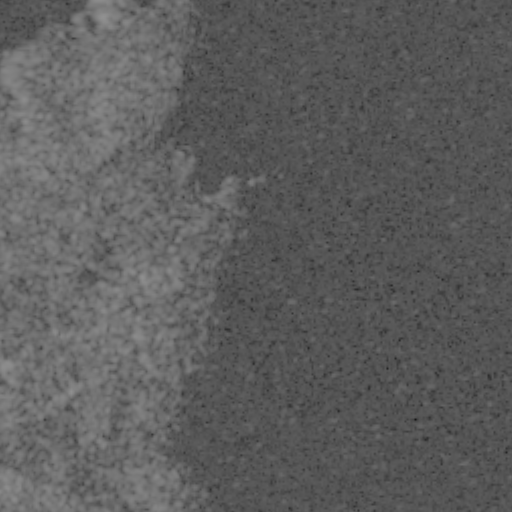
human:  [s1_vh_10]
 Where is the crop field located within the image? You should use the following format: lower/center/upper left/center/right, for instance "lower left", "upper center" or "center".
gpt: The crop field is located in the lower left of the image.
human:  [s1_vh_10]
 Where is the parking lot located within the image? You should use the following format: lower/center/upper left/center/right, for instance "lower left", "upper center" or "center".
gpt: The parking lot is located in the lower left of the image.
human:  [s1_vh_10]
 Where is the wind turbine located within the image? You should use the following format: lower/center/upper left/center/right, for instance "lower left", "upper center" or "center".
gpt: The wind turbine is located in the lower left of the image.
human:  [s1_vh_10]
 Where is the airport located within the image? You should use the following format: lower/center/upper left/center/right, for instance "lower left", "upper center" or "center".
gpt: There is no airport in the image.

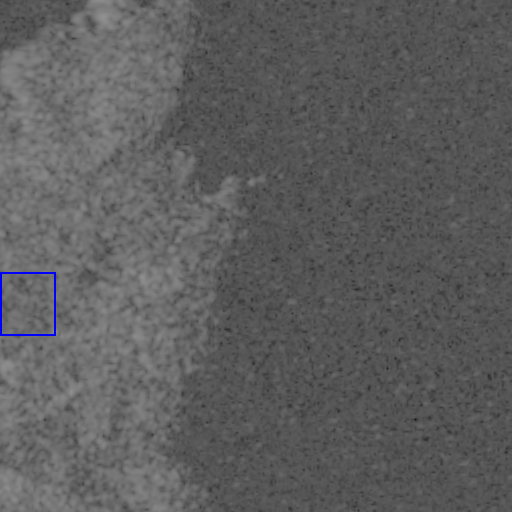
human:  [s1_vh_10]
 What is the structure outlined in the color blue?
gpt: The structure outlined in blue is a crop field.
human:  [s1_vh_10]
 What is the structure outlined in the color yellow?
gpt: There is no yellow outline.